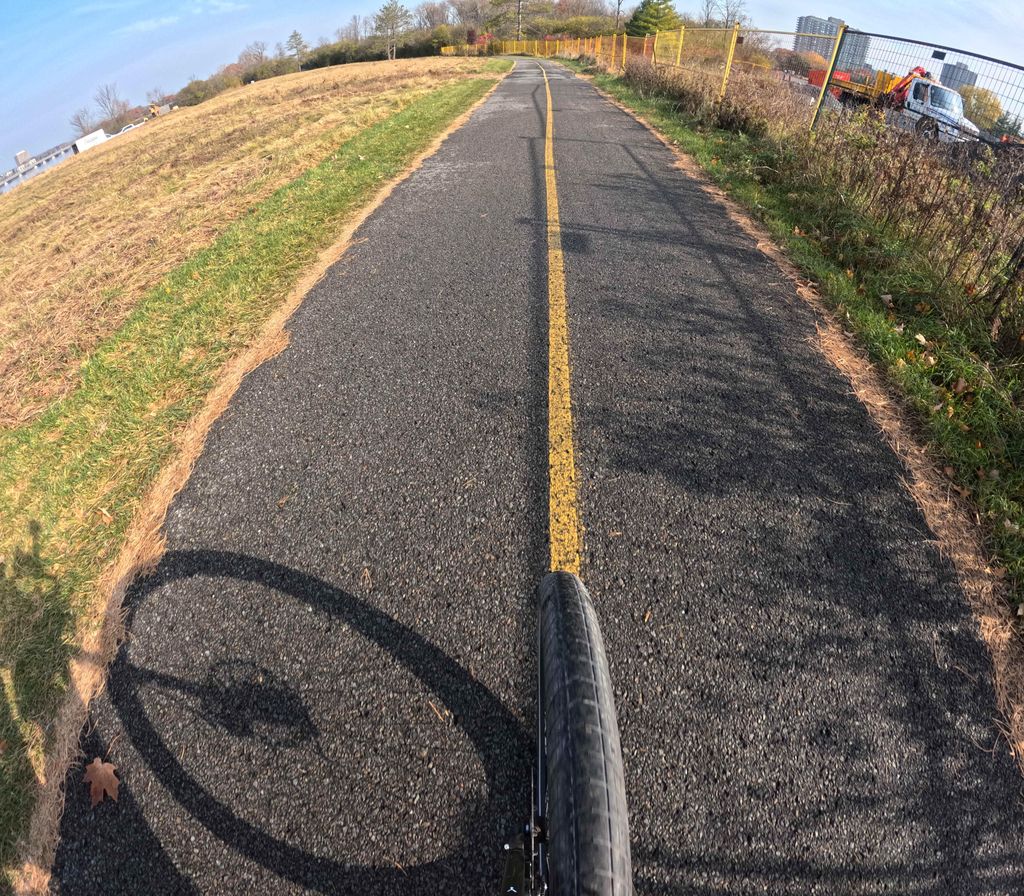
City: ottawa-gatineau